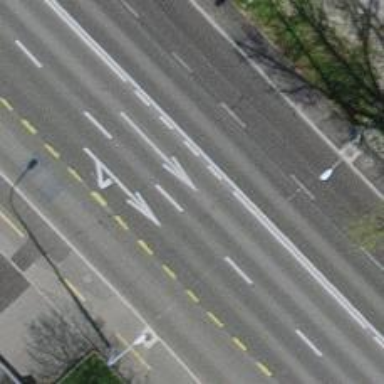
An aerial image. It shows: Primary highway with trolley wires overhead. The surface of the road is asphalt.